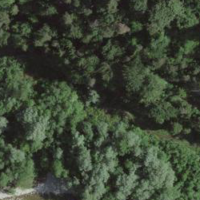
EUNIS habitat code: 44
Species observed at this site:
Hippocrepis emerus